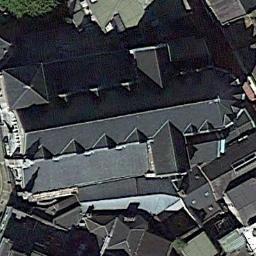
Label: church